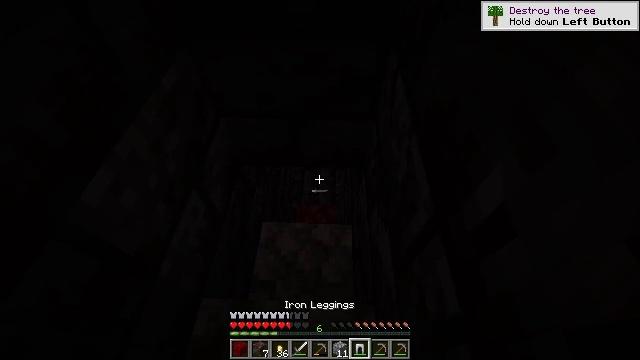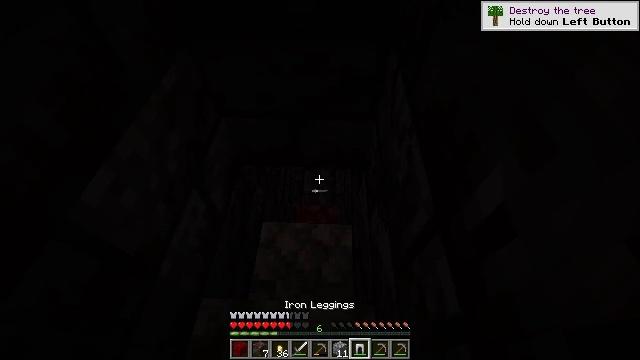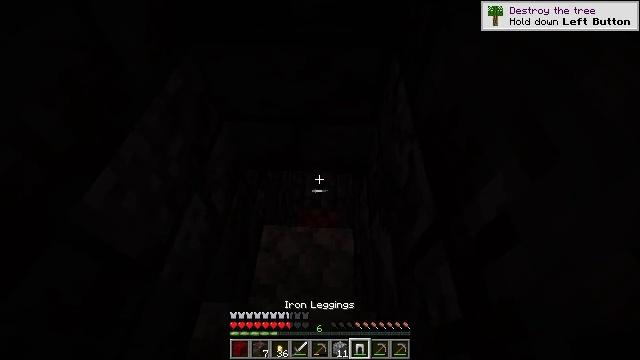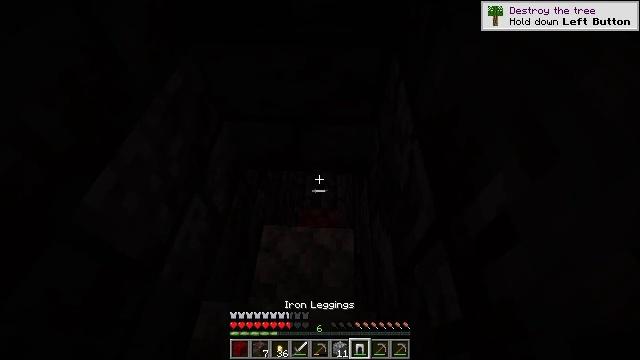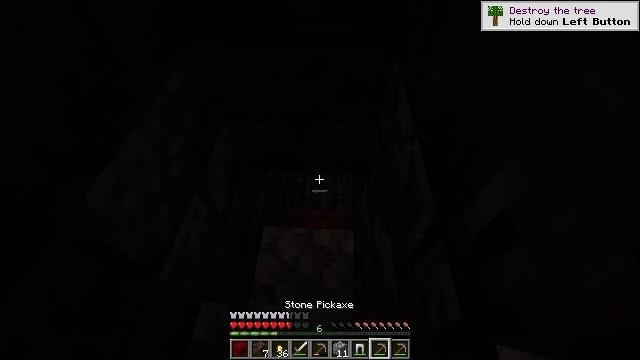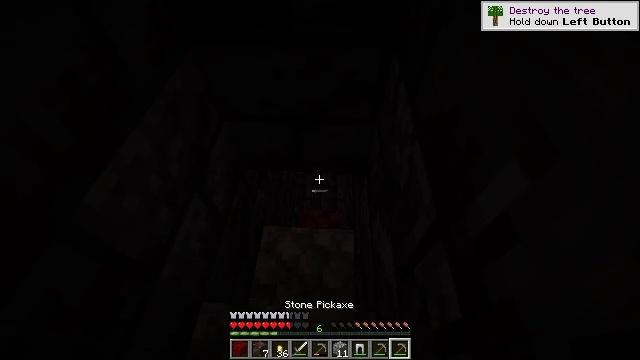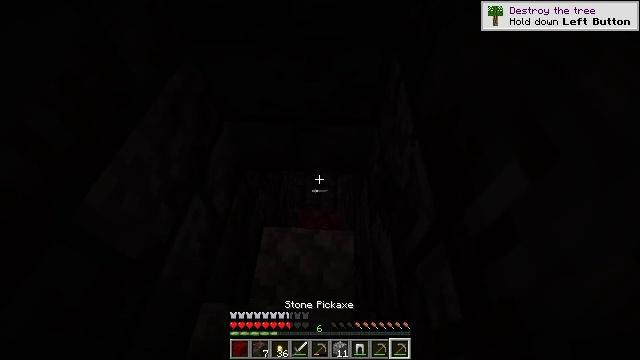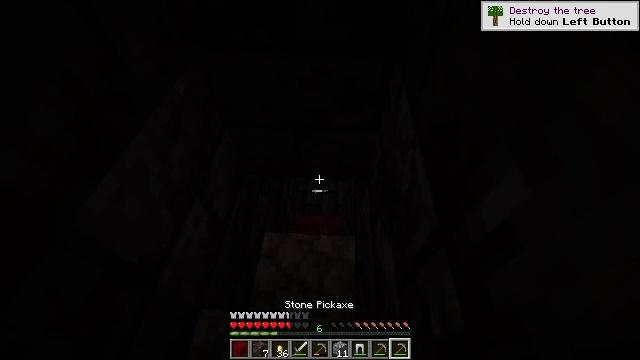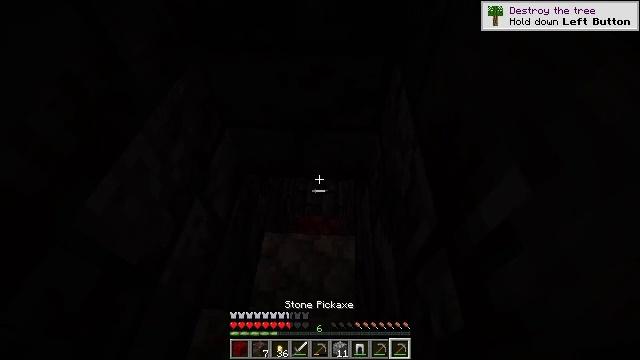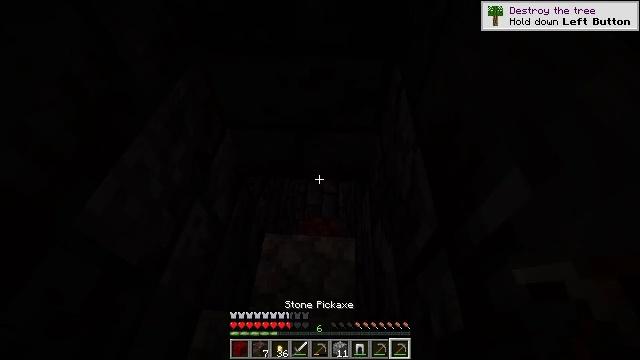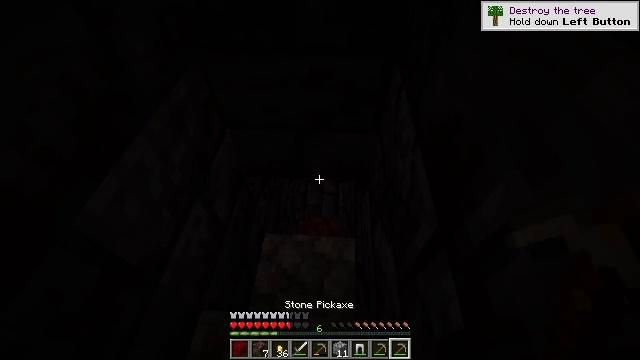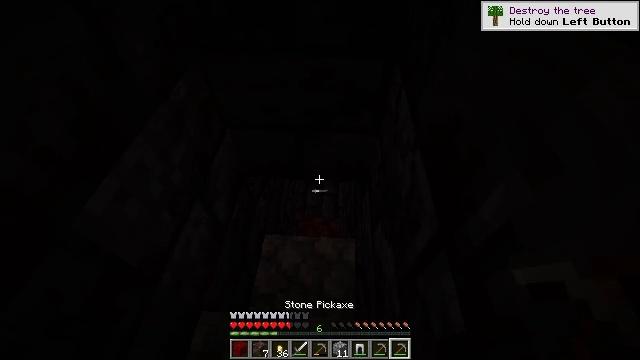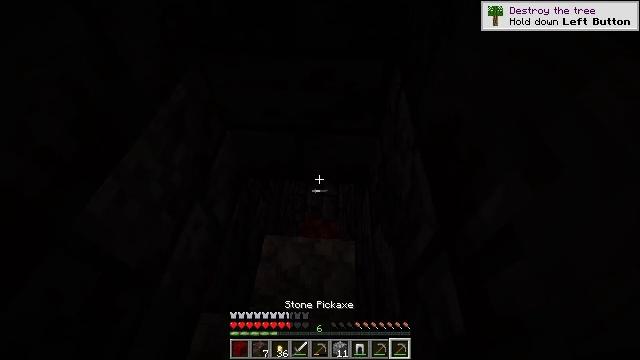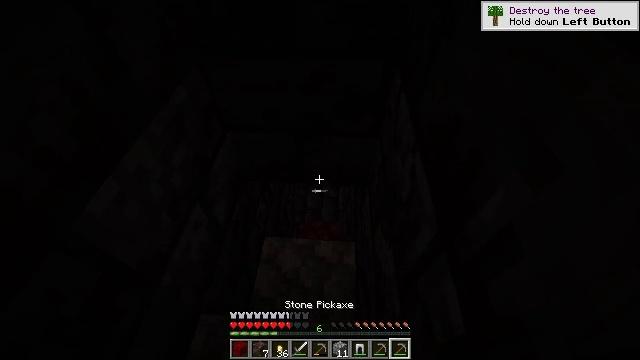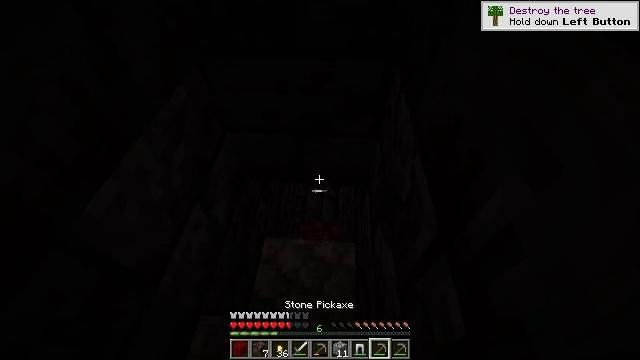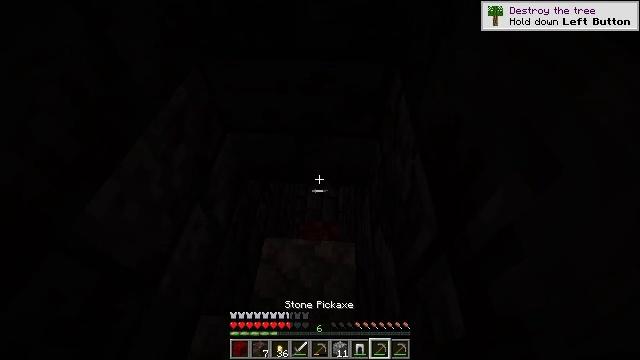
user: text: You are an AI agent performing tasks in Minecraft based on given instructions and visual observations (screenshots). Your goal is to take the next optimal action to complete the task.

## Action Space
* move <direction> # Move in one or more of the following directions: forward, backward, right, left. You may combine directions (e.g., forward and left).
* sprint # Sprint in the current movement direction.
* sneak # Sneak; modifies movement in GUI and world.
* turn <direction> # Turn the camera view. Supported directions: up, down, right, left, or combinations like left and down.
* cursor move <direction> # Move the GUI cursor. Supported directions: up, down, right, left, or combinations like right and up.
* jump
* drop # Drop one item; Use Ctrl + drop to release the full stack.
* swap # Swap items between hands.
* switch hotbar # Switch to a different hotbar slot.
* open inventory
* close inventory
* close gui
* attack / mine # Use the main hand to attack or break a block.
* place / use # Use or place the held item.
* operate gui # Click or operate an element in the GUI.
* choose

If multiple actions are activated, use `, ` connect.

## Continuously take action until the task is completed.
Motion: motion action
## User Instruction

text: Collect polished blackstone bricks by attacking them.
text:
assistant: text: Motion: no_op
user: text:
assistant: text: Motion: no_op
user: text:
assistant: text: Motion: no_op
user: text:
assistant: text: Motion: no_op
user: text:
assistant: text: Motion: no_op
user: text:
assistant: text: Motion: no_op
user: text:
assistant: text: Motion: turn up
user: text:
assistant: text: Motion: no_op
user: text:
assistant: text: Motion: no_op
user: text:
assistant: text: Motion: no_op
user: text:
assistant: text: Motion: no_op
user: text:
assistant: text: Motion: no_op
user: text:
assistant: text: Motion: no_op
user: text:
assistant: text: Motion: no_op
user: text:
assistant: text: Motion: no_op
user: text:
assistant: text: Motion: no_op
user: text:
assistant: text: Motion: no_op
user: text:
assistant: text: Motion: no_op
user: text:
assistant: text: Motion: turn up
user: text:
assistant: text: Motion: turn up
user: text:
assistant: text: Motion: turn up
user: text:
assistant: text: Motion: attack / mine
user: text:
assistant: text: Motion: attack / mine
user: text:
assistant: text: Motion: attack / mine
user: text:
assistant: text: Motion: attack / mine
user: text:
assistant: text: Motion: attack / mine
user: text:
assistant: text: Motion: attack / mine
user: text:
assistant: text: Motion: attack / mine
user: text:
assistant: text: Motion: attack / mine
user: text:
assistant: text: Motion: attack / mine